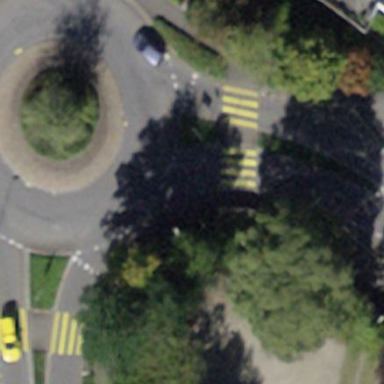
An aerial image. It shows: Roundabout on primary highway.